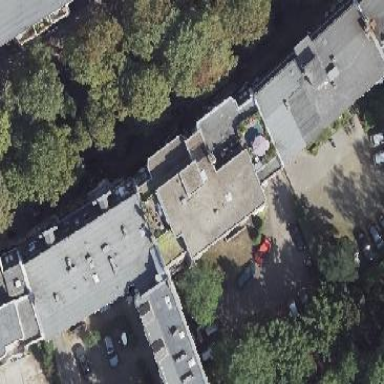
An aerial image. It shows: The image shows part of apartment building.